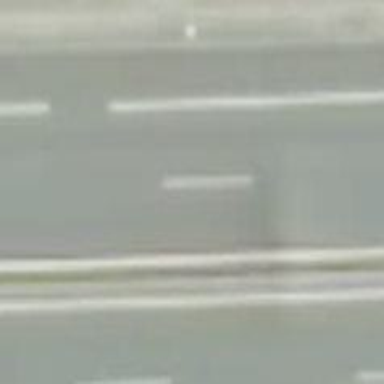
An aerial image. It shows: Asphalt motorway.